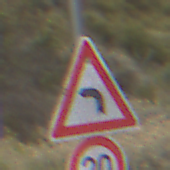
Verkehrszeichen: KurveLinks
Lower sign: Geschwindigkeit20
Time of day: Midday
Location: Outdoor (Nature)
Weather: Overcast
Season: NotSpecified
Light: Natural